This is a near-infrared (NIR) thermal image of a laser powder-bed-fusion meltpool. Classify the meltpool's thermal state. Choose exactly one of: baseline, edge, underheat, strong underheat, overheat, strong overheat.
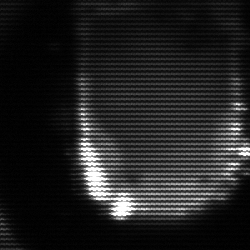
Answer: baseline